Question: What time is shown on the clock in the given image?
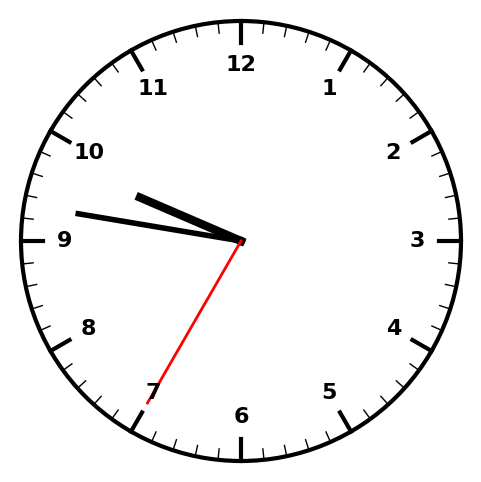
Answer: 09:46:35